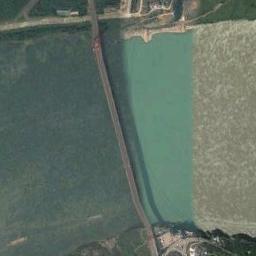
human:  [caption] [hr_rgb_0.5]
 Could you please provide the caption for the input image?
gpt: On one side of the river are vegetation and on the other side are settlements .

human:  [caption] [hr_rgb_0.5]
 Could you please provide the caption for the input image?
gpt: A bridge connecting the land on both sides of the turquoise river .

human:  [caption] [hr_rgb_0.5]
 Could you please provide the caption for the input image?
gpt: A bridge built on a dark green river and some green plants on both sides of the river .

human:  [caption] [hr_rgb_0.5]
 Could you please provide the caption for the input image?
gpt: There is a bridge over the river with some trees beside .

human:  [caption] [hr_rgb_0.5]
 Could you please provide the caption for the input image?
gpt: Numerous green plants are on both ends of the bridge .